高三 · 度量几何学
函数 $y=f(x)$ 的图象如图所示, 则阴影部分的面积是 ( )

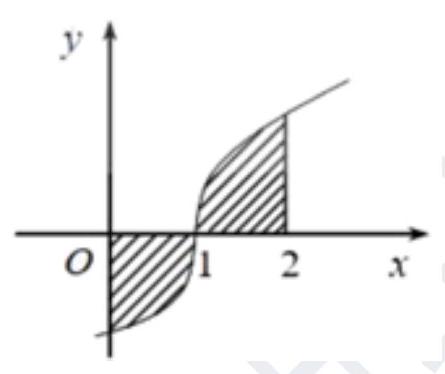
A. $\int_{0}^{1} f(x) d x$
B. $\int_{0}^{2} f(x) d x$
C. $\int_{0}^{2}|f(x)| d x$
D. $\int_{0}^{1} f(x) d x+\int_{1}^{2} f(x) d x$
答案: C
解析: 答案: C

【解析】 由图得阴影部分的面积为 $\int_{0}^{1}[-f(x)] d x+\int_{1}^{2} f(x) d x=\int_{0}^{1}|f(x)| d x+\int_{1}^{2} f(x) d x=\int_{0}^{2}|f(x)| d x$,
故答案为: C.

【分析】利用定积分的几何意义即可表示出封闭图形的面积.